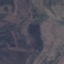
Label: HerbaceousVegetation